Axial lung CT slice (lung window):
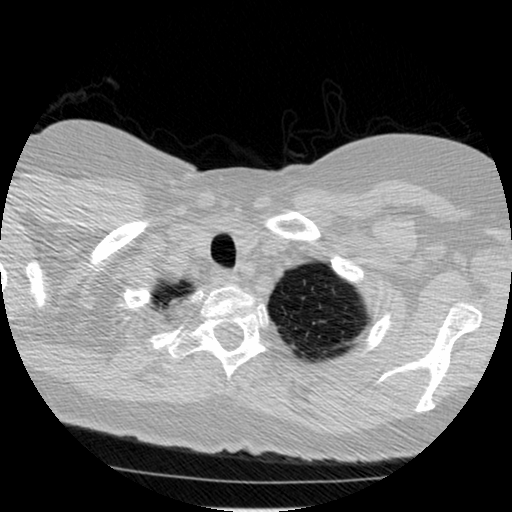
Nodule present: no